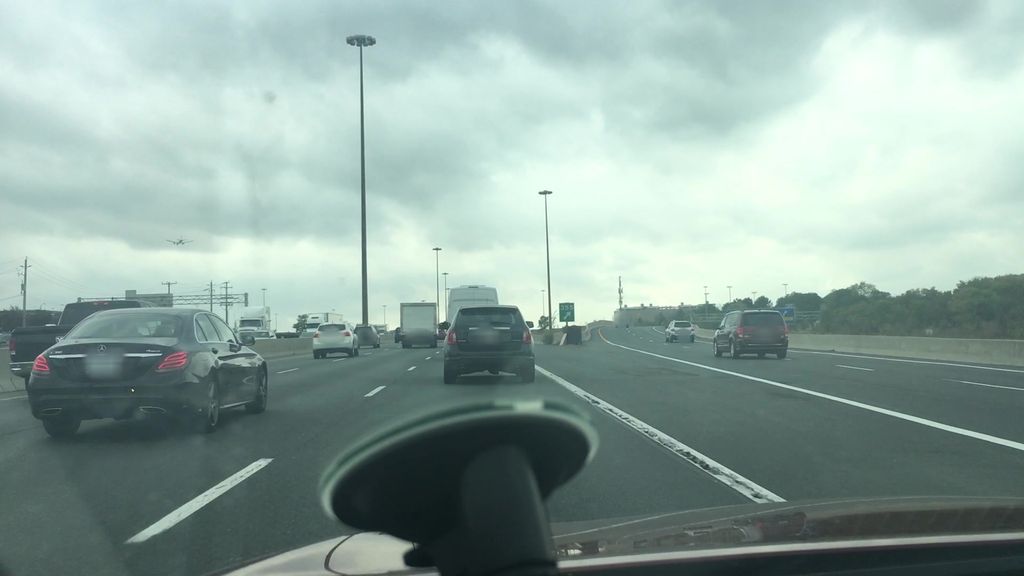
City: toronto